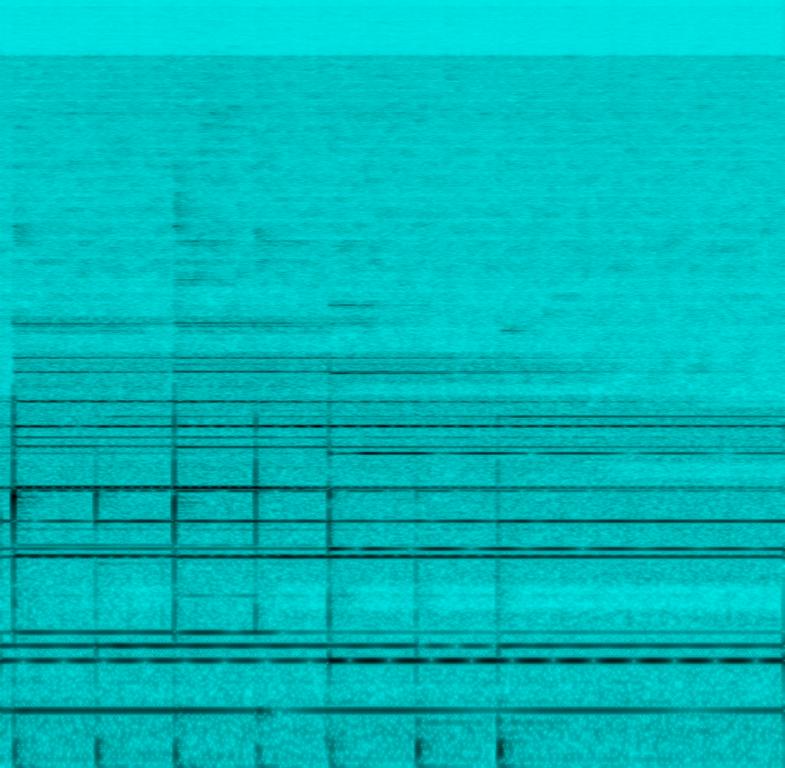
This is a live performance of the Tibetan singing bowls. The performer is repeatedly striking the bowls with a small hammer and making them vibrate with resonant sound. These sounds create a calming, relaxing aura. This piece would make a perfect background track for a meditation video.